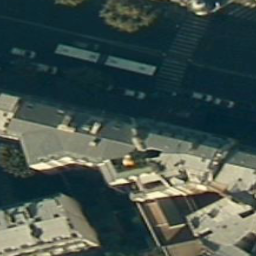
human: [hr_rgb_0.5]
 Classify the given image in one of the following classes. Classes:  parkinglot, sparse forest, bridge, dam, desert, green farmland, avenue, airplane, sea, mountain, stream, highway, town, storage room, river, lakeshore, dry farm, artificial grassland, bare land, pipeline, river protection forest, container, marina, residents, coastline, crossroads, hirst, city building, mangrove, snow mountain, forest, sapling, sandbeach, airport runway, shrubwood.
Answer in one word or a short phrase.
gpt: city building